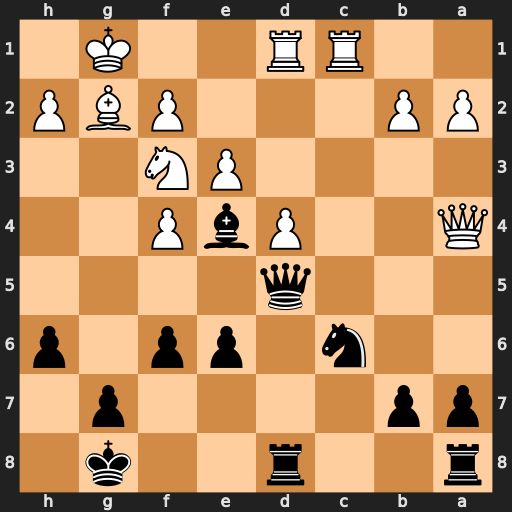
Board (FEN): r2r2k1/pp4p1/2n1pp1p/3q4/Q2PbP2/4PN2/PP3PBP/2RR2K1
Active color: b
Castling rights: -
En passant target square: -
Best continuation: Bxf3 Bxf3 Qxf3